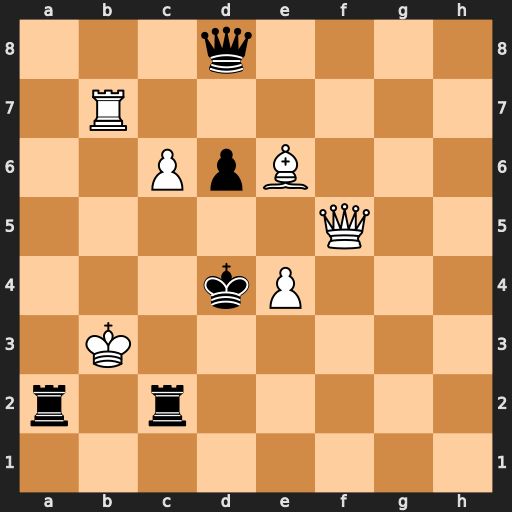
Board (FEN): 3q4/1R6/2PpB3/5Q2/3kP3/1K6/r1r5/8
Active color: w
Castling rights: -
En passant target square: -
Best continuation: Rb4+ Ke3 Qh3+ Kf2 Qh2+